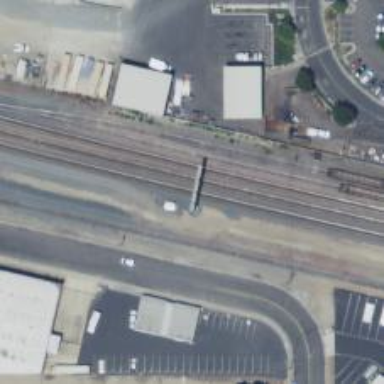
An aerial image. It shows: Railway signal.